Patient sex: M
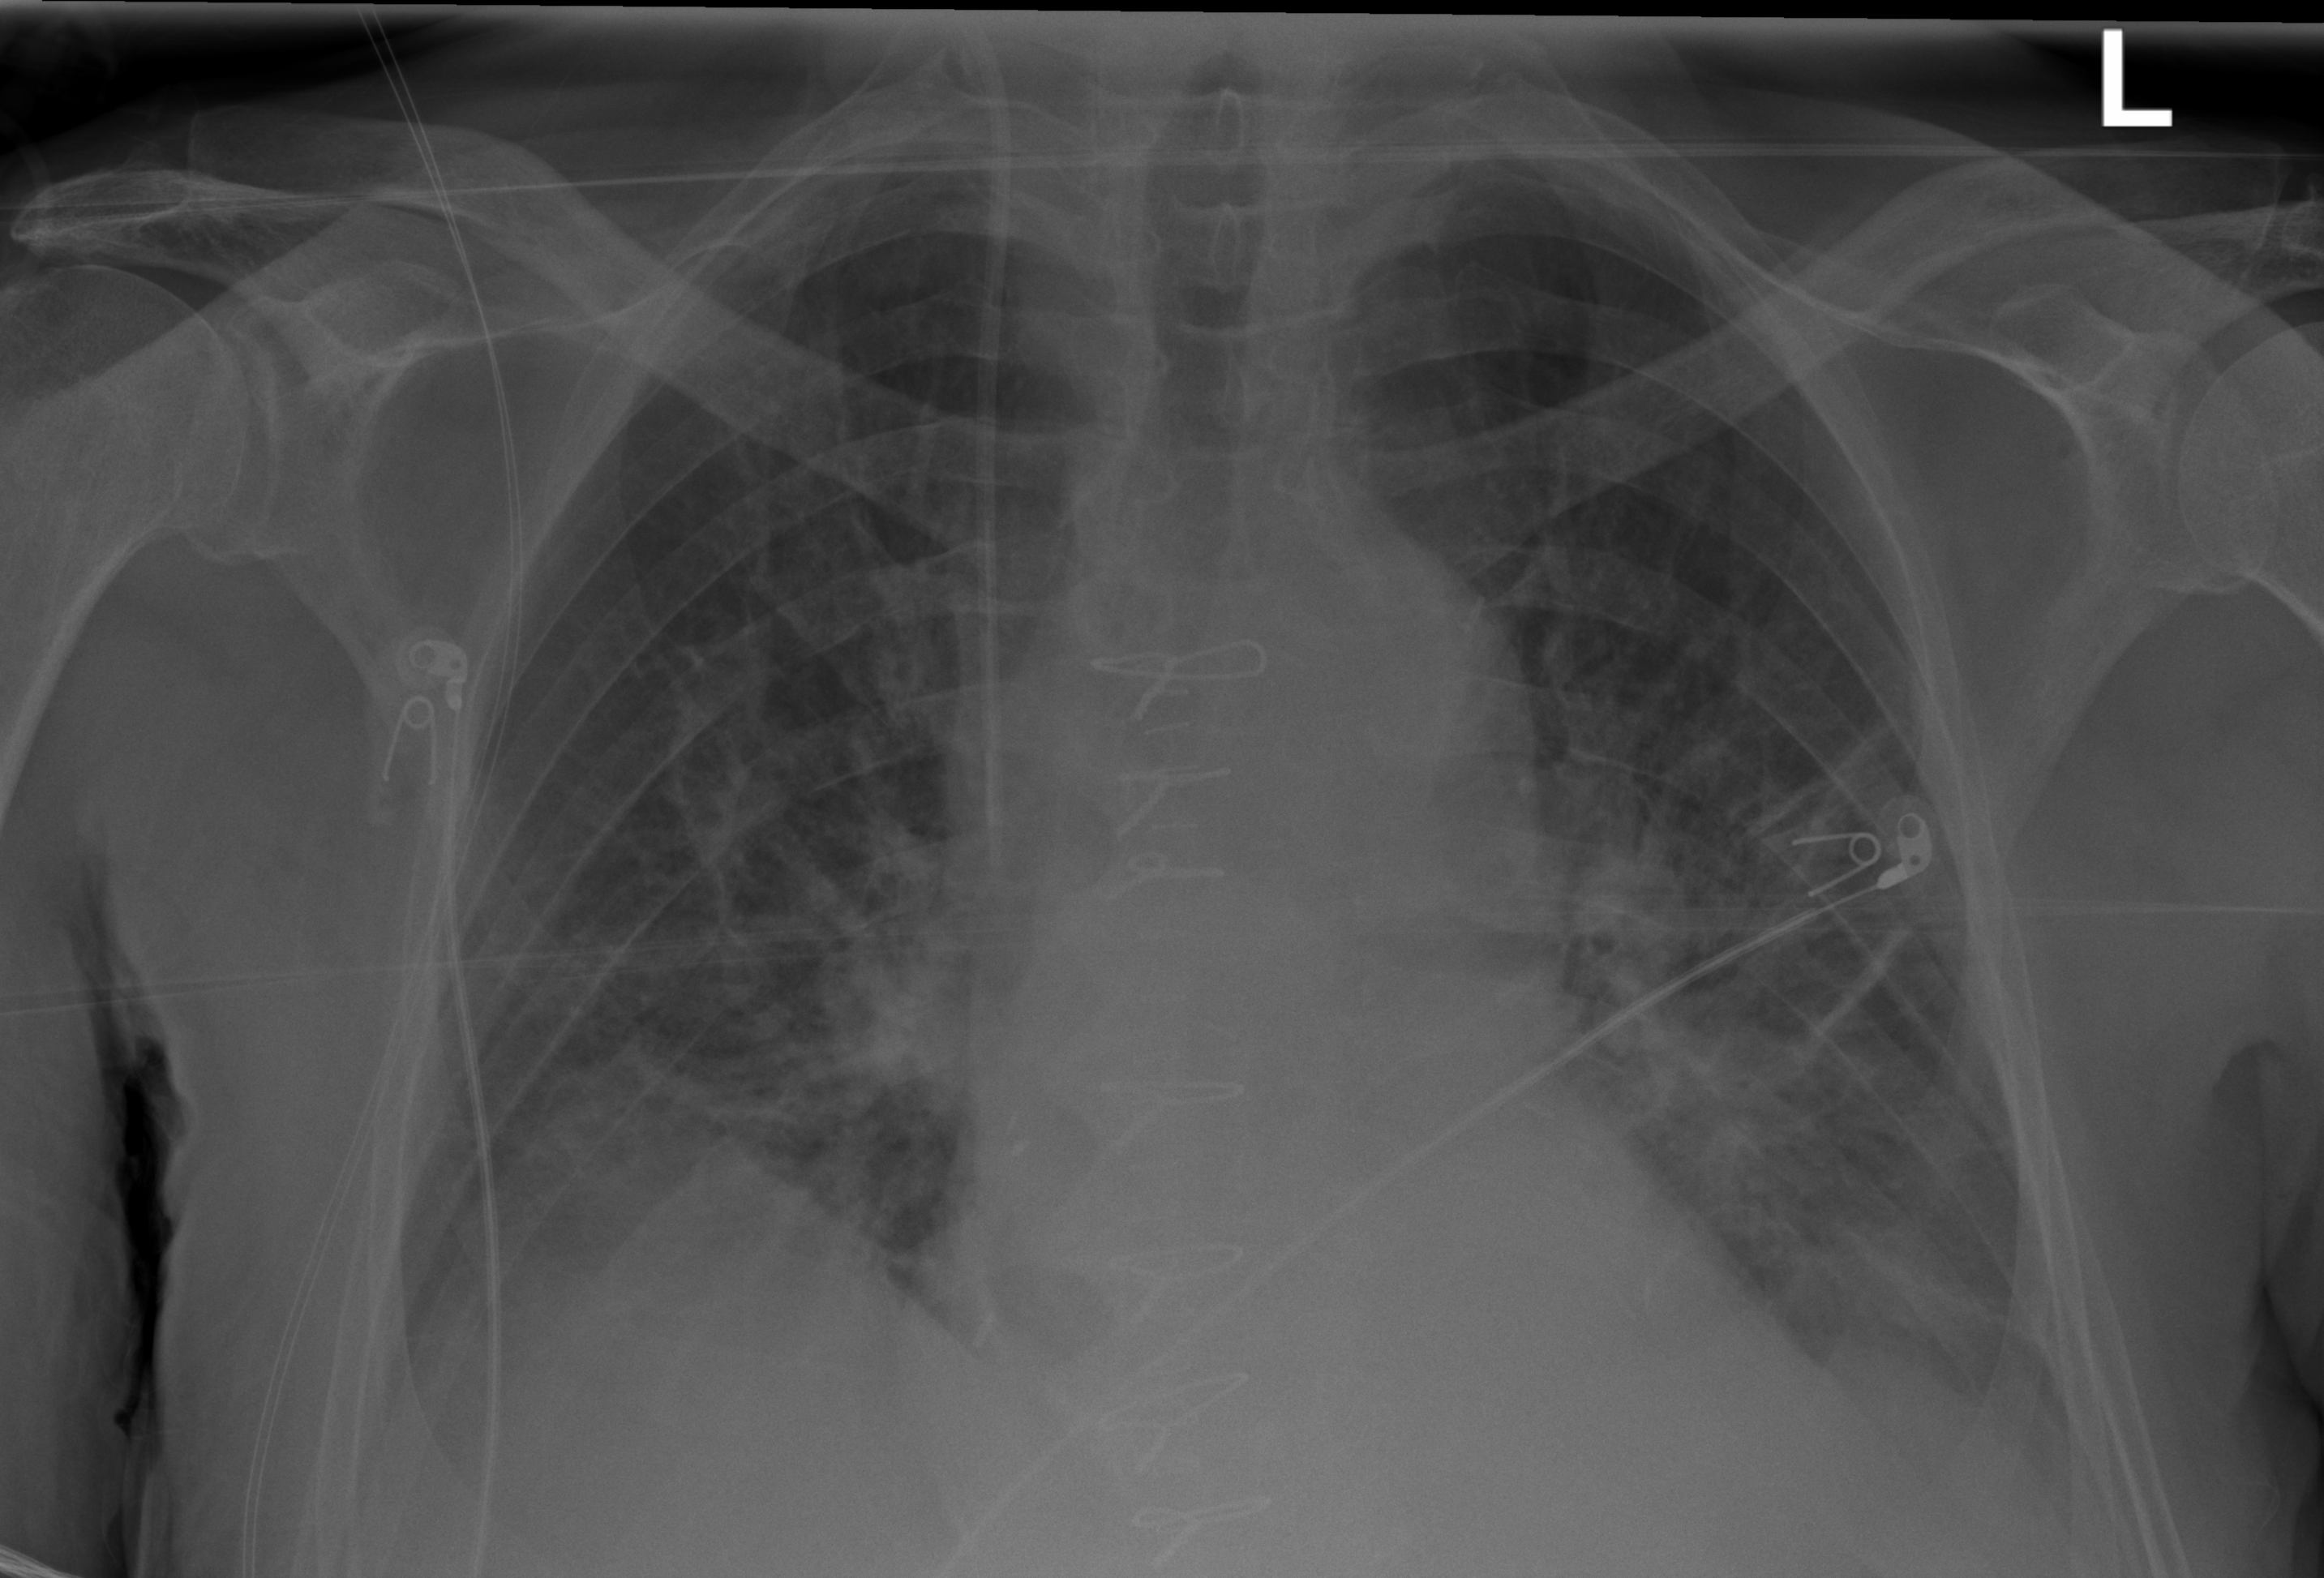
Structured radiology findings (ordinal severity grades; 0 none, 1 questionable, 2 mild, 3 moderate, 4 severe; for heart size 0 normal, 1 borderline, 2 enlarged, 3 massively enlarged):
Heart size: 0
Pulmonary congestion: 2
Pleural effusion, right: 2
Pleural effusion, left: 2
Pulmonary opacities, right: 0
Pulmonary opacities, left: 0
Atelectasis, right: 2
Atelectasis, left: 2